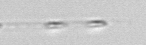
Label: Leptocylindrus